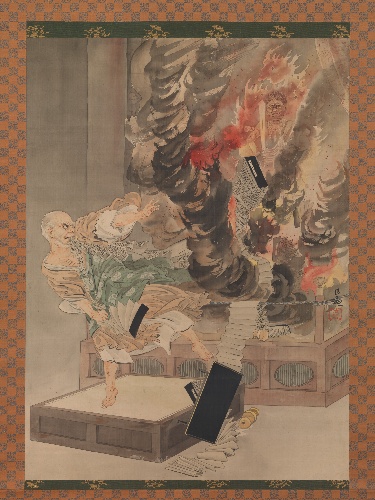
Title: 小林清親筆　頼豪阿闍梨図|The Fury of Monk Raigō
Artist: Kobayashi Kiyochika
Artist bio: Japanese, 1847–1915
Date: ca. 1900
Object type: Hanging scroll
Classification: Paintings
Medium: Hanging scroll; ink, color, and gold paint on silk
Culture: Japan
Period: Meiji period (1868–1912)
Dimensions: Image: 42 1/2 × 31 in. (108 × 78.7 cm)
Overall with mounting: 84 7/8 × 37 1/8 in. (215.6 × 94.3 cm)
Overall with knobs: 84 7/8 × 39 11/16 in. (215.6 × 100.8 cm)
Department: Asian Art
Credit line: Purchase, Friends of Asian Art Gifts, 2017
Accession year: 2017
Repository: Metropolitan Museum of Art, New York, NY
Tags: Monks